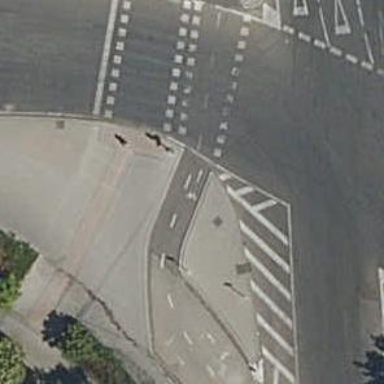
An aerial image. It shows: Kerb barrier.